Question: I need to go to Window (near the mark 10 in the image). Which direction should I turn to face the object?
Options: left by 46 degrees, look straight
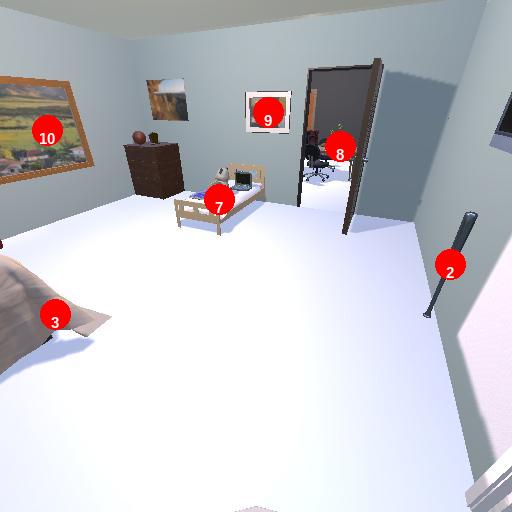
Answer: left by 46 degrees